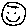
Label: smiley face